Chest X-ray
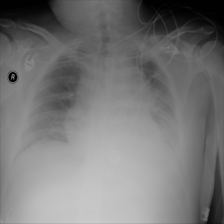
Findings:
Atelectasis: positive
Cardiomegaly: negative
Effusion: negative
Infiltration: positive
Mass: negative
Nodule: negative
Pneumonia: negative
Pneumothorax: negative
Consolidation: negative
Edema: negative
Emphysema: negative
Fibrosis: negative
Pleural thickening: negative
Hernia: negative